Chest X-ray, PA view. Patient: 65 years old, sex M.
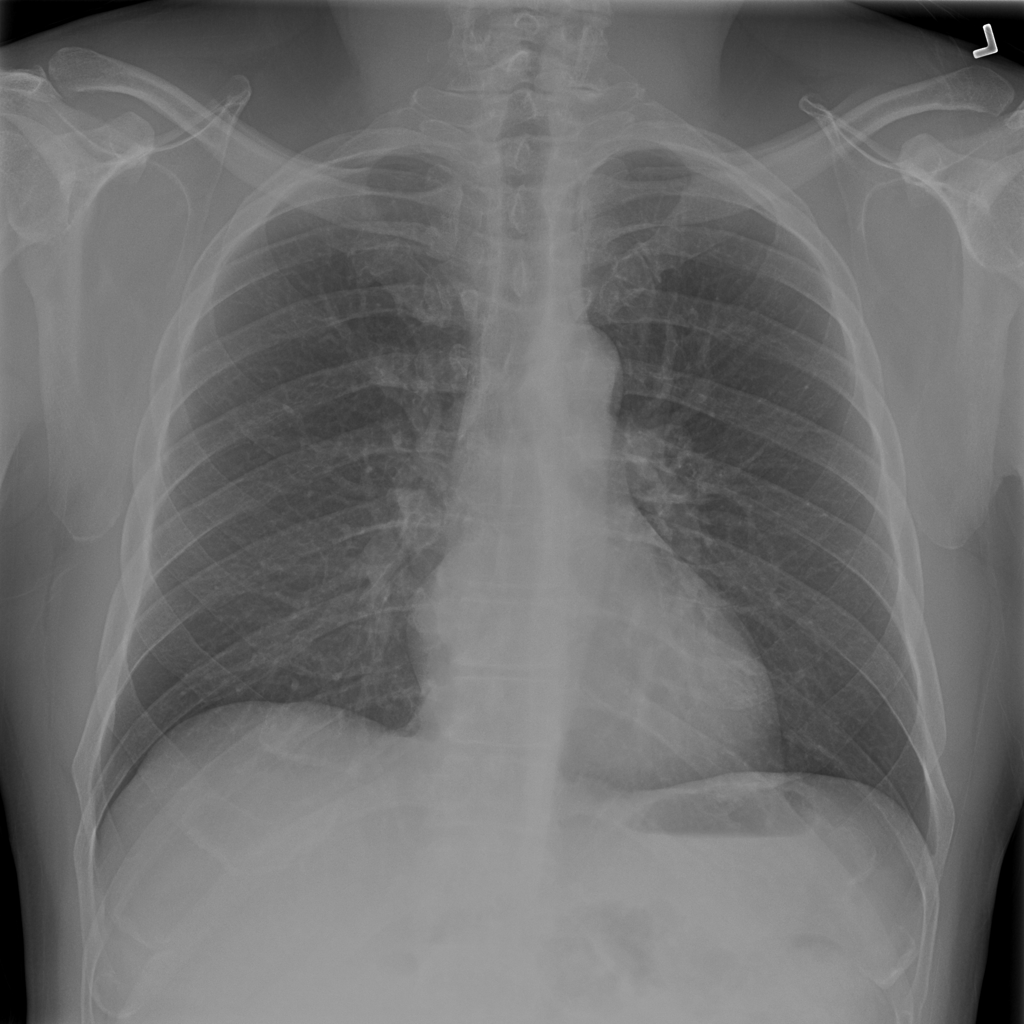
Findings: Infiltration